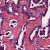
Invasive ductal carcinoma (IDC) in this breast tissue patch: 1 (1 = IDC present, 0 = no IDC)